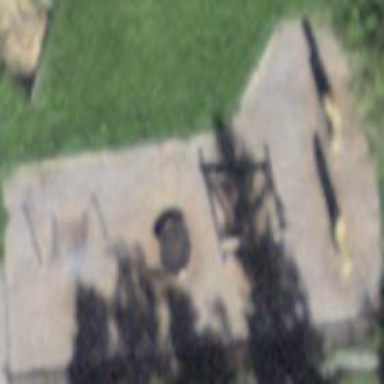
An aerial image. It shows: Playground with surface made of woodchips.